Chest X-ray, AP view. Patient: 19 years old, sex M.
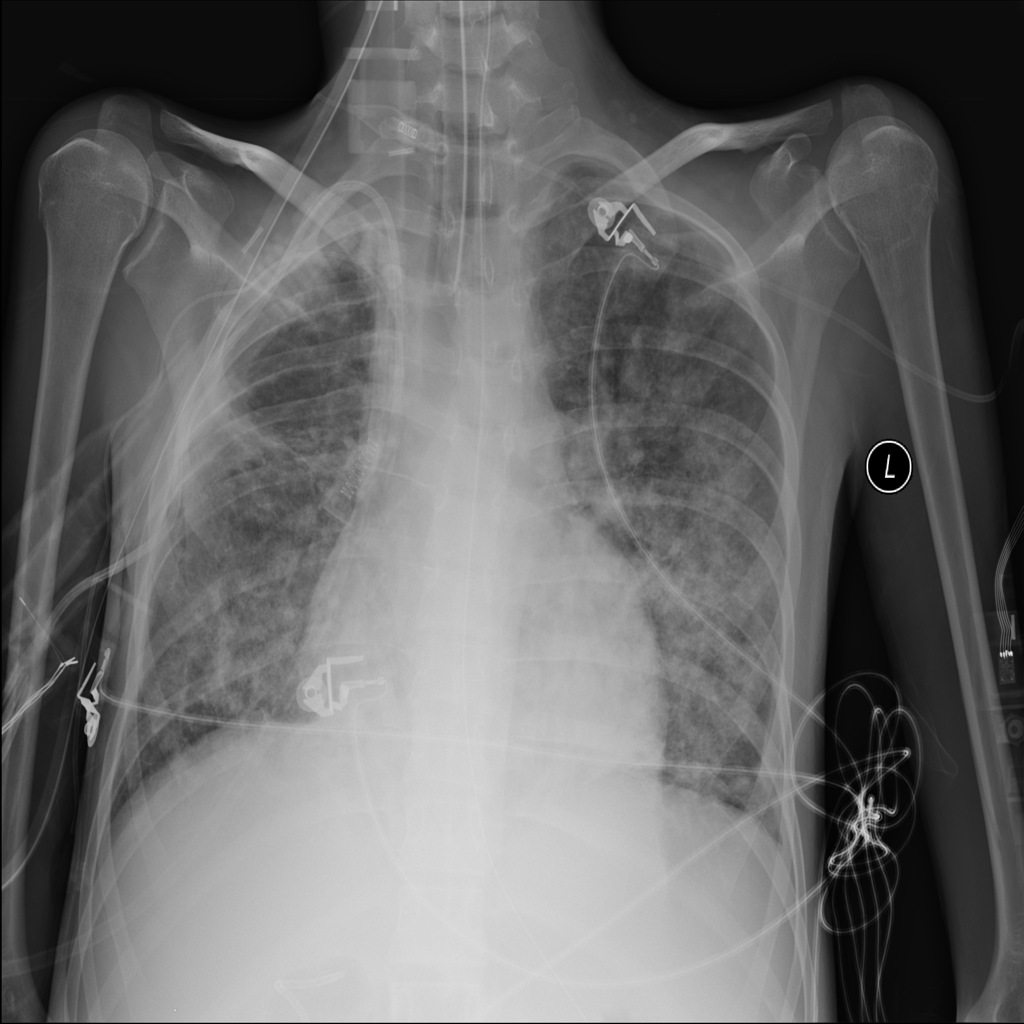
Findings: Effusion, Pleural_Thickening